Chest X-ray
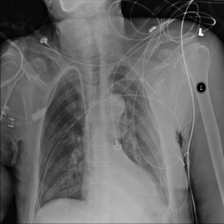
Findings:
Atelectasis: negative
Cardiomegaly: negative
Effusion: negative
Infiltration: negative
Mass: negative
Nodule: negative
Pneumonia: negative
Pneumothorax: negative
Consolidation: negative
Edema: negative
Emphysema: negative
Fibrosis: negative
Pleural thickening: negative
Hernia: negative